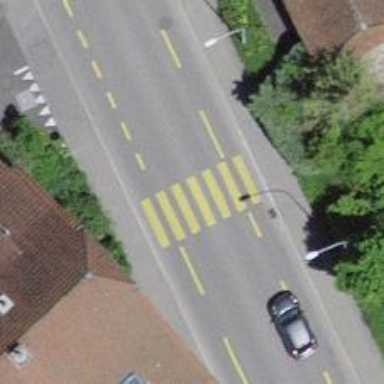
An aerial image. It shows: Secondary road with asphalt surface.